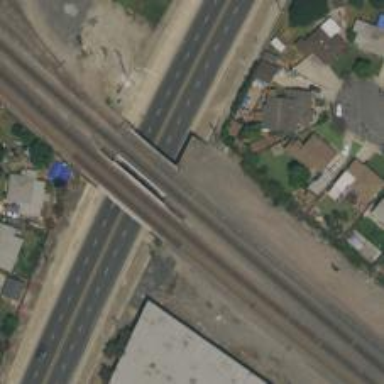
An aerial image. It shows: Railway bridge over siding rail service.